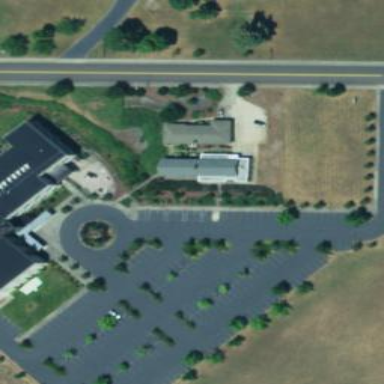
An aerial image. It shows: Parking area with asphalt surface.